Question: Crystal report not showing my records one by one it shows each record on separate page any suggestion ?
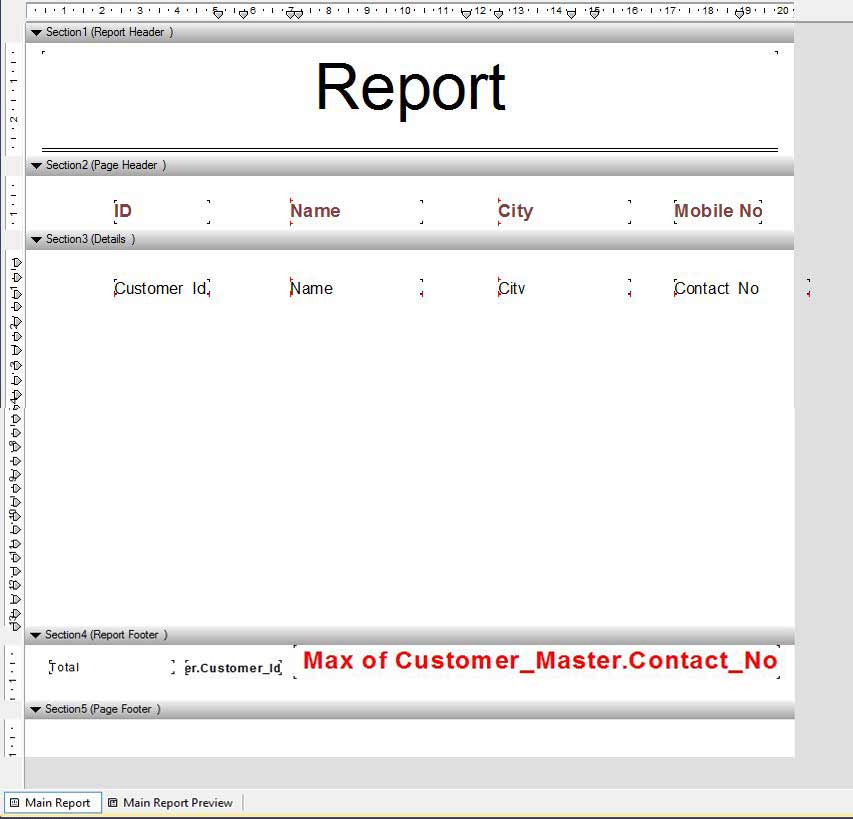
Answer: close up your sections so that there is not as much space between them. If the fields need to "grow" go into the field properties and set it to grow as needed.